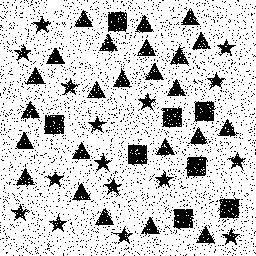
Squares: 8
Triangles: 24
Stars: 16
Total shapes: 48